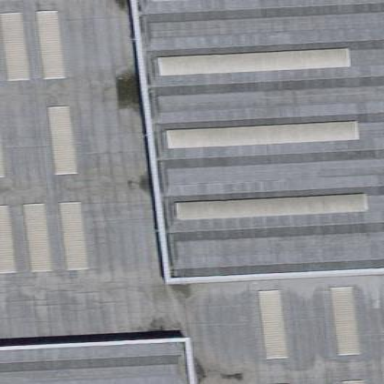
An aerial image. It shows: Industrial building.